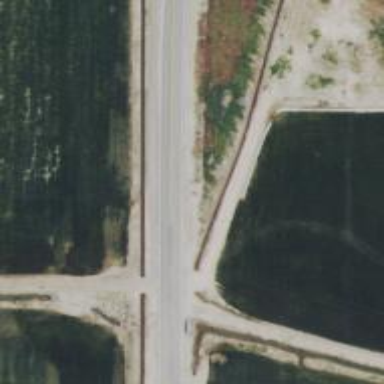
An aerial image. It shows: Expressway.